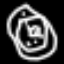
Label: donut